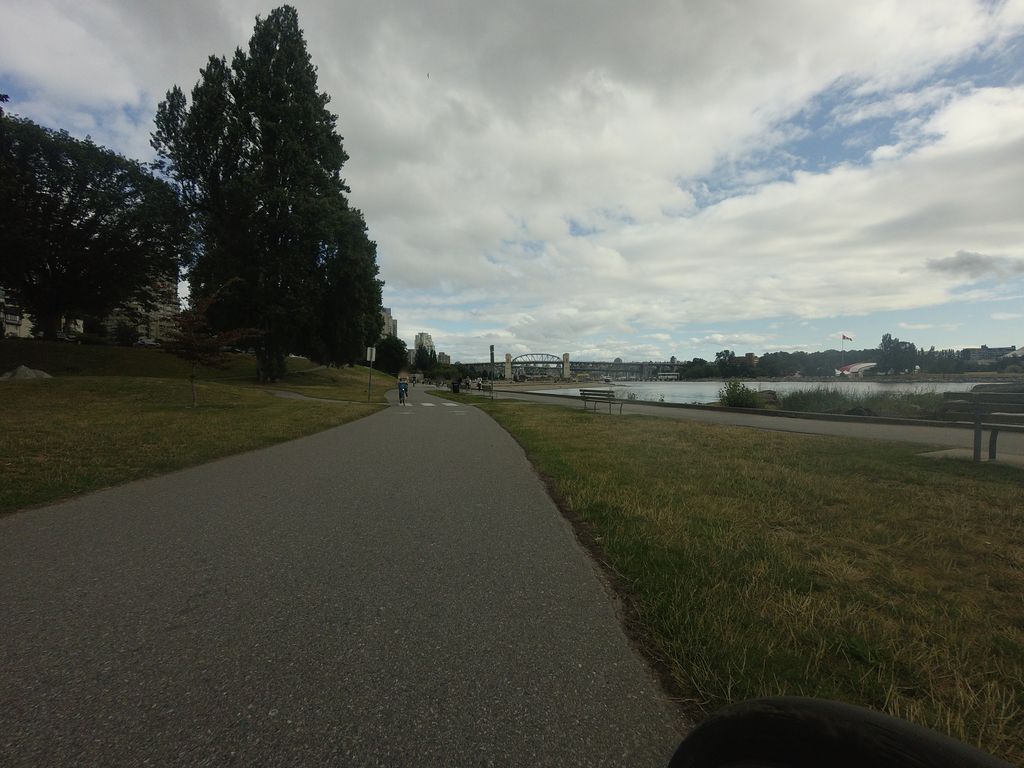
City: vancouver